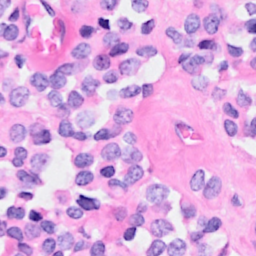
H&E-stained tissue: Breast